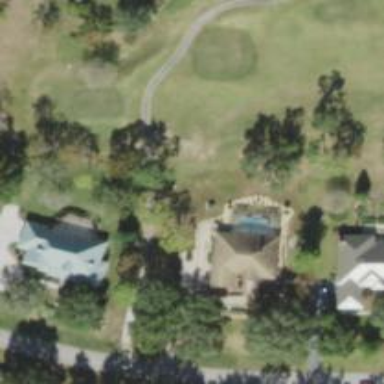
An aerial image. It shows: Service road designated as golf cart path.